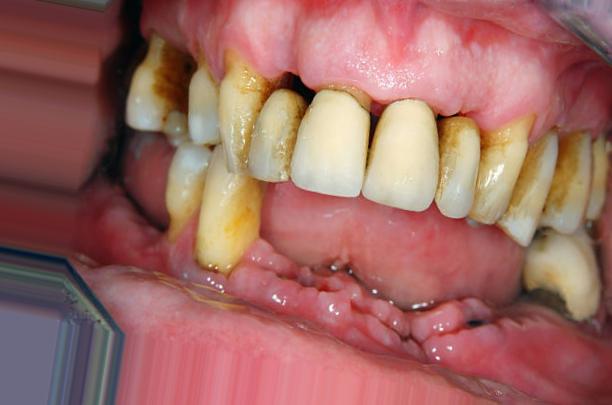
Condition: Tooth Discoloration